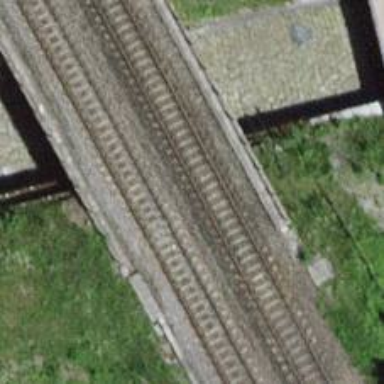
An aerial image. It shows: Railway bridge with electrified contact line. There is one track on the bridge.